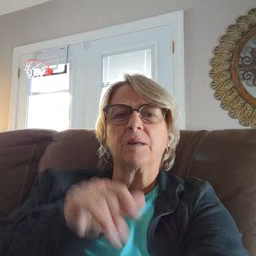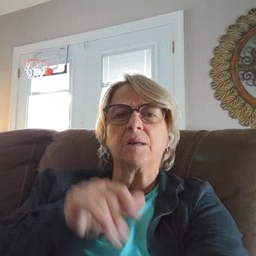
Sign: hate